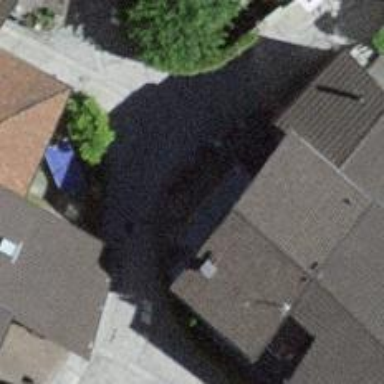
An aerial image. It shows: Alleyway designated as service road.